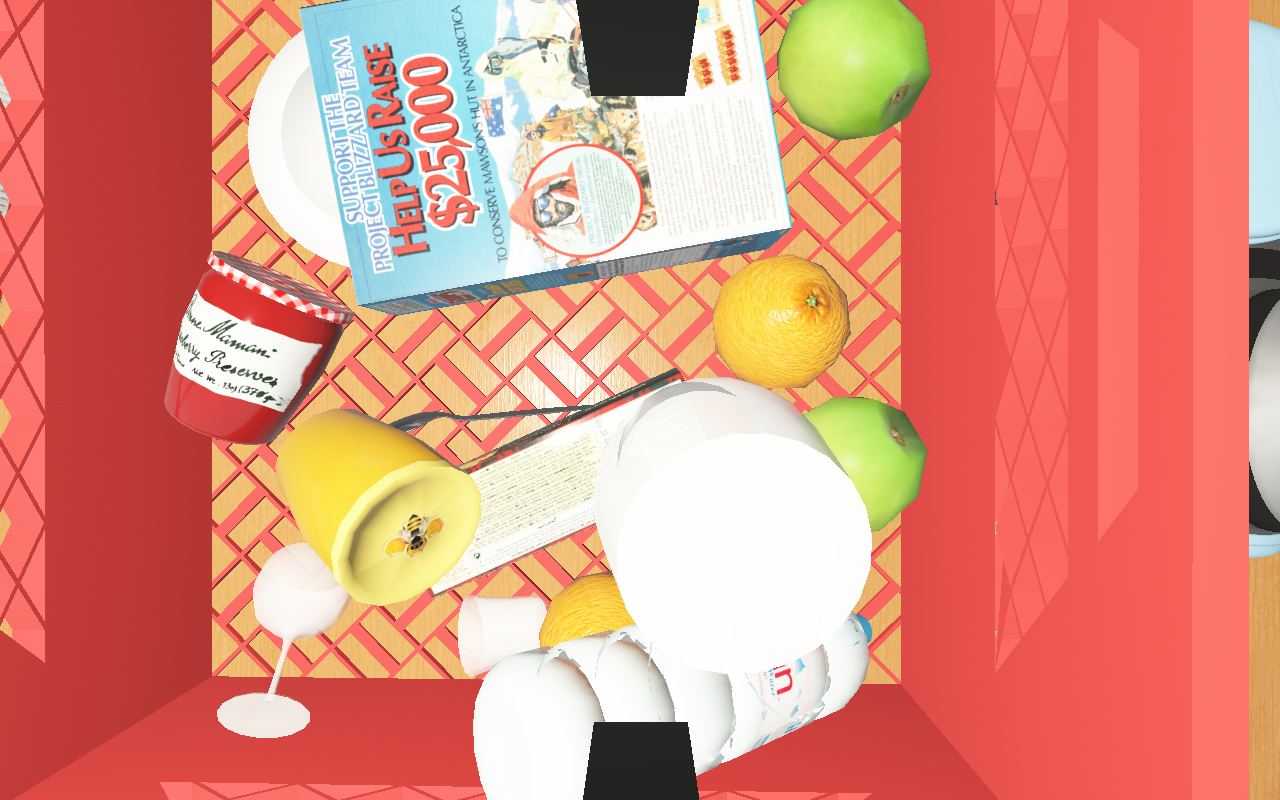
Objects in the scene:
carafe
water bottle
apple
apple
orange
orange
jam jar
cereal box
cereal box
biscuit box